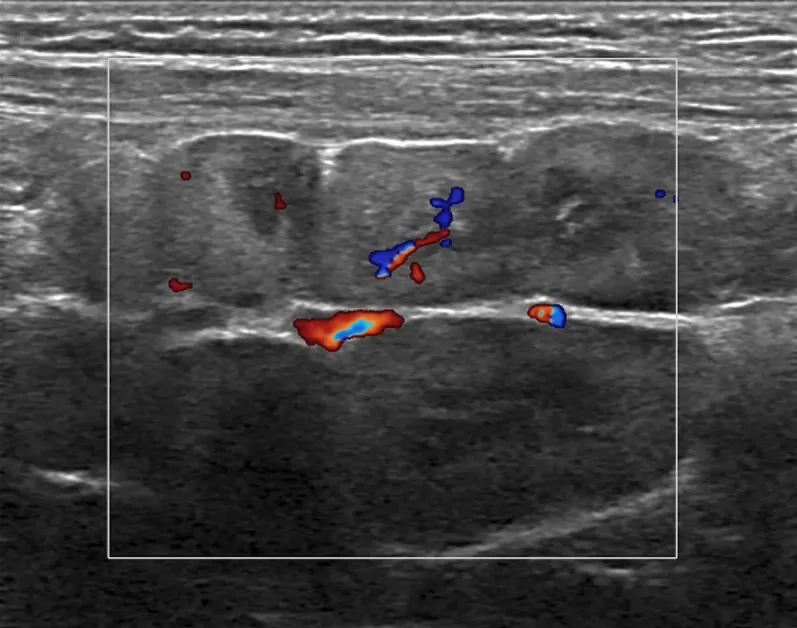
Colour Doppler ultrasound image demonstrating hilar vascularisation of the lymph nodes.
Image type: radiology (ultrasound)